Interaction volume radius: 10 \u00c5
Interaction volume height: 10 \u00c5
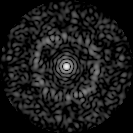
Disorder parameter: 0.8018